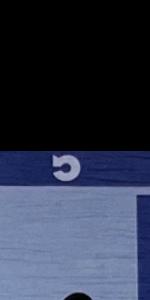
Label: Empty